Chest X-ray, PA view. Patient: 23 years old, sex M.
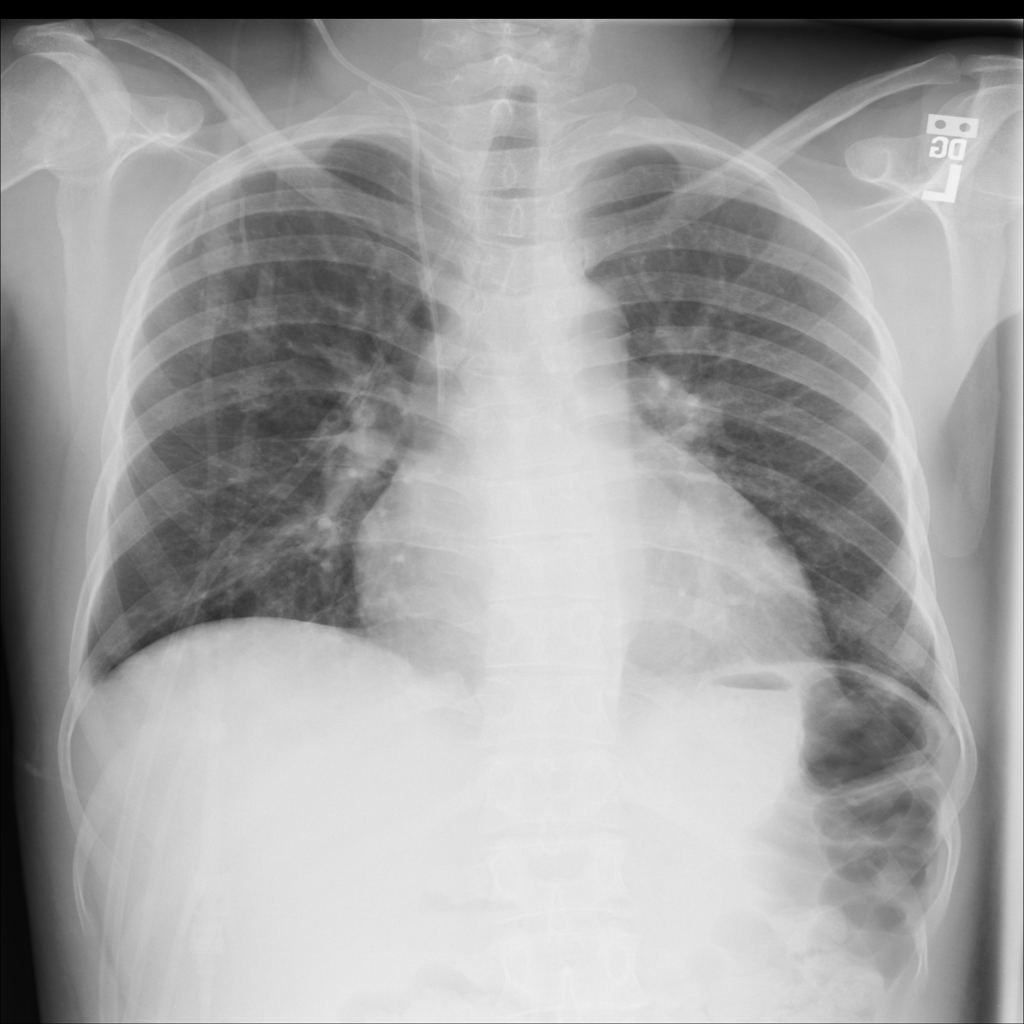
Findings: No Finding